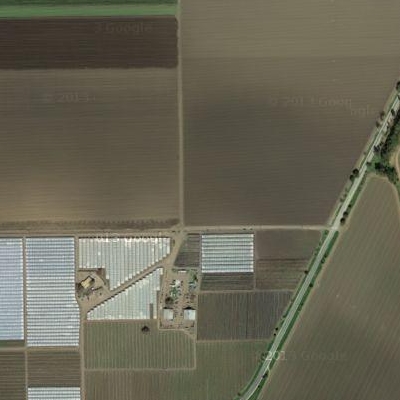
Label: Field